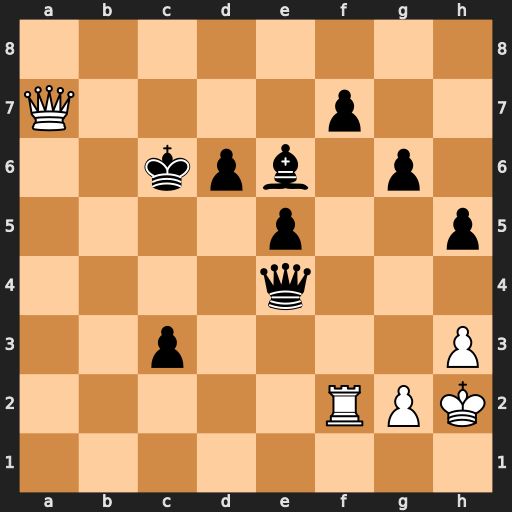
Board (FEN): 8/Q4p2/2kpb1p1/4p2p/4q3/2p4P/5RPK/8
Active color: w
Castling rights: -
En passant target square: -
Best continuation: Qa8+ Kc5 Qxe4